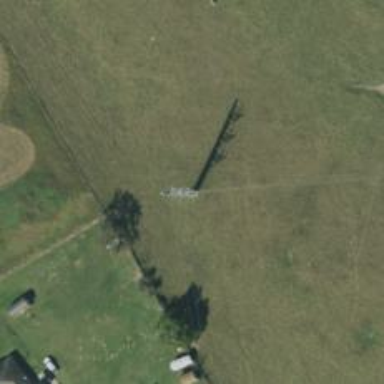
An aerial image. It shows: Power pole with switch tower.